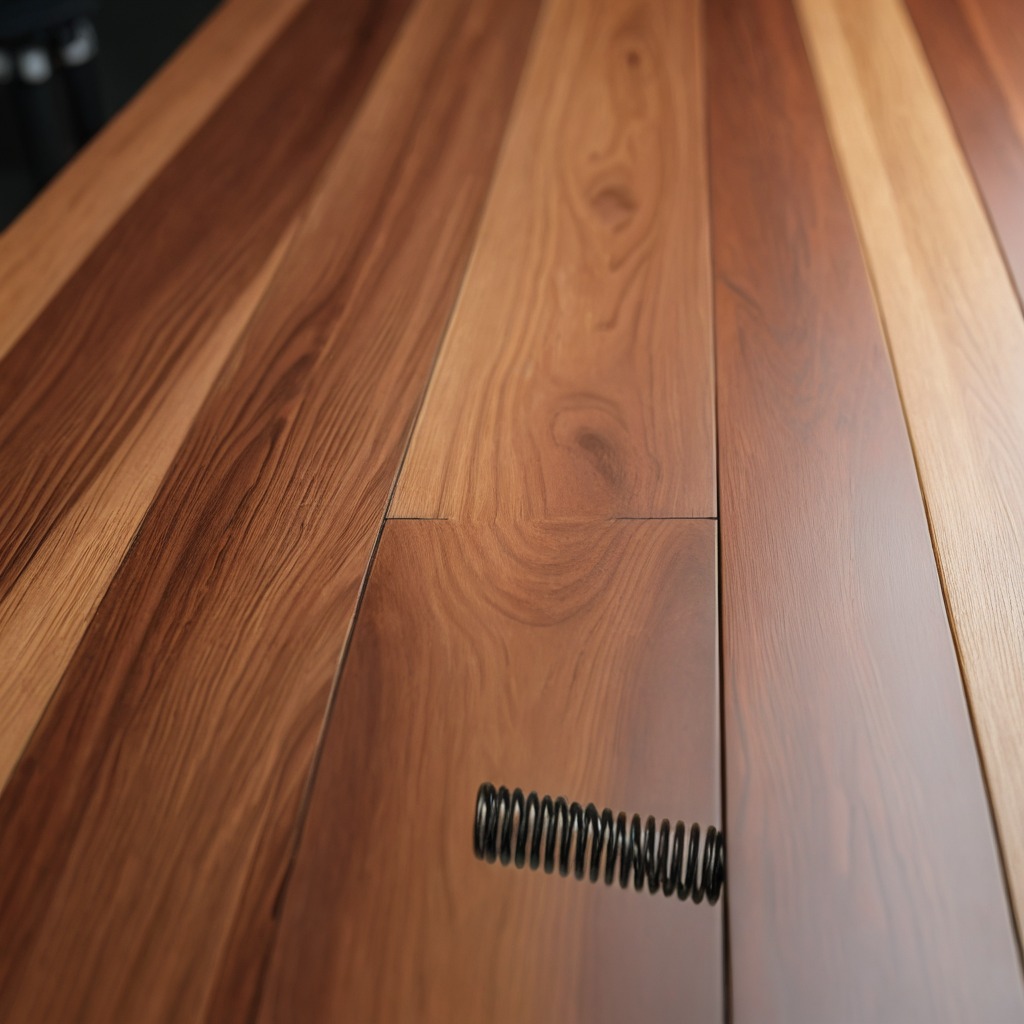
A coiled metal spring is lying on the wooden table.